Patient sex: F
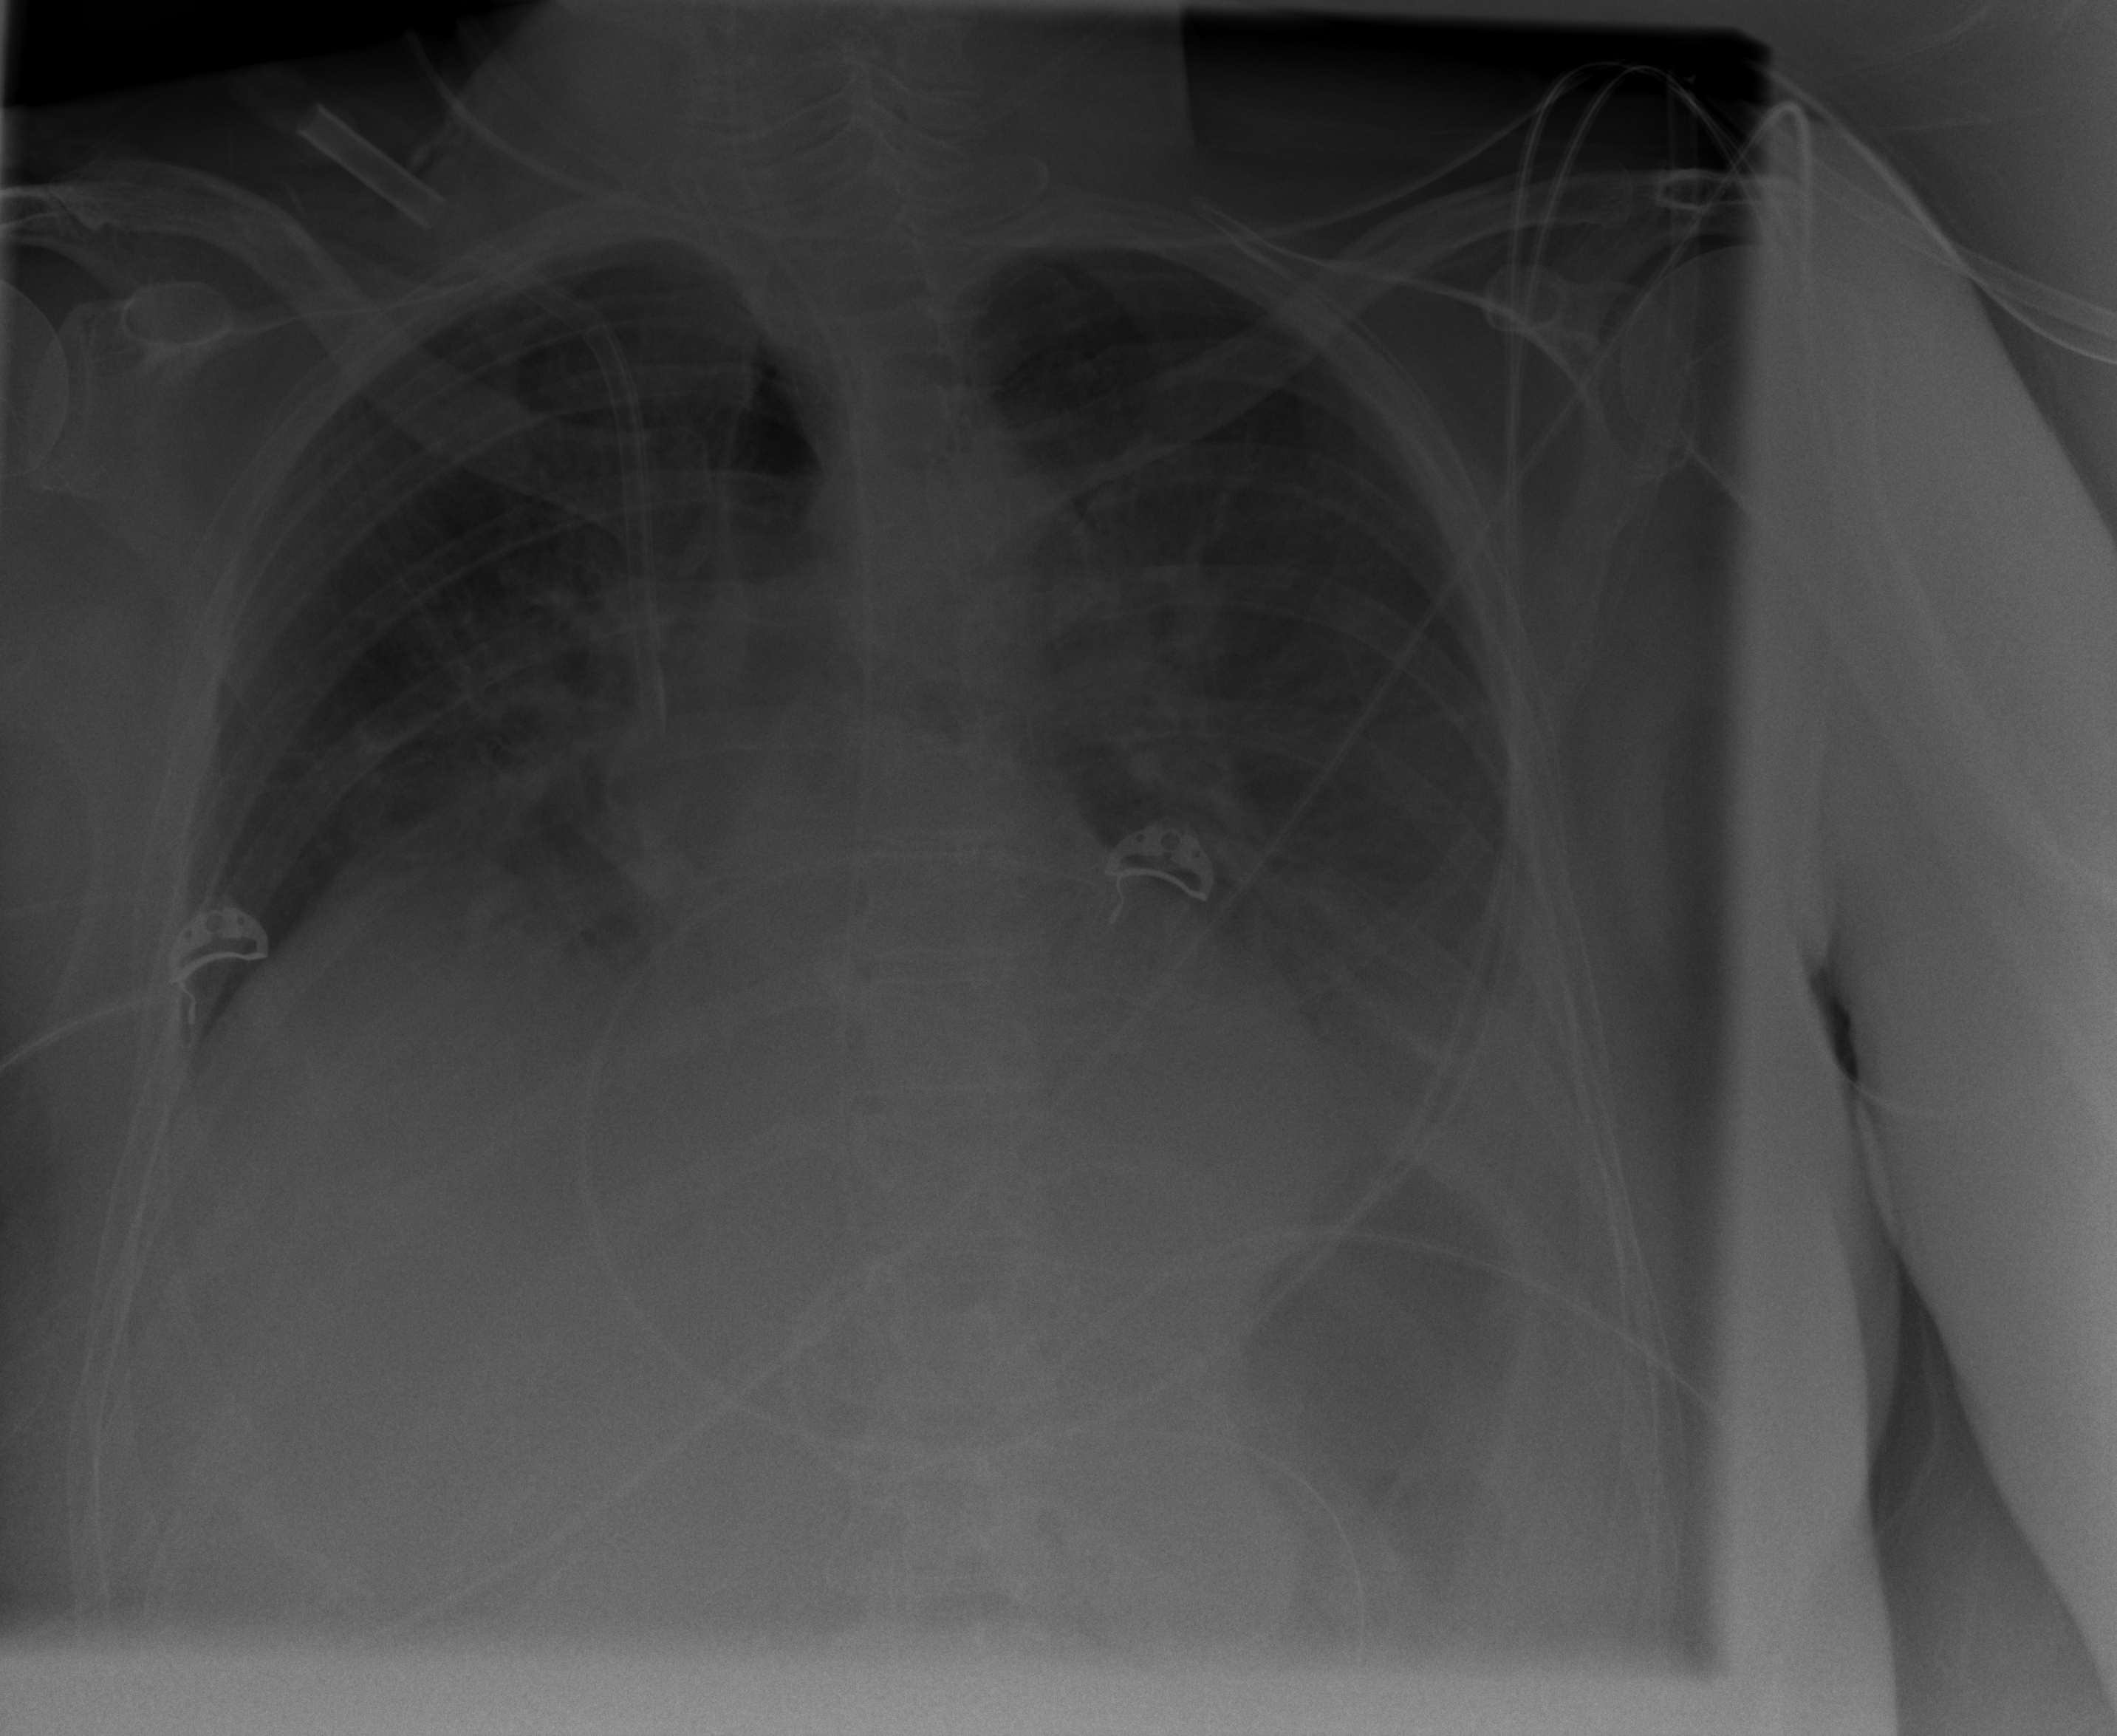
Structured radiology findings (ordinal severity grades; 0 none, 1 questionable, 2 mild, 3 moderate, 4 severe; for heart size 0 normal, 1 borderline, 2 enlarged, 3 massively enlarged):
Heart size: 0
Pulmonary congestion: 2
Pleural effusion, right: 2
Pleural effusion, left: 2
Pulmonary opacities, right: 2
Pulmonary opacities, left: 2
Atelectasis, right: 2
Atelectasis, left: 2